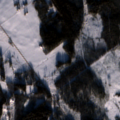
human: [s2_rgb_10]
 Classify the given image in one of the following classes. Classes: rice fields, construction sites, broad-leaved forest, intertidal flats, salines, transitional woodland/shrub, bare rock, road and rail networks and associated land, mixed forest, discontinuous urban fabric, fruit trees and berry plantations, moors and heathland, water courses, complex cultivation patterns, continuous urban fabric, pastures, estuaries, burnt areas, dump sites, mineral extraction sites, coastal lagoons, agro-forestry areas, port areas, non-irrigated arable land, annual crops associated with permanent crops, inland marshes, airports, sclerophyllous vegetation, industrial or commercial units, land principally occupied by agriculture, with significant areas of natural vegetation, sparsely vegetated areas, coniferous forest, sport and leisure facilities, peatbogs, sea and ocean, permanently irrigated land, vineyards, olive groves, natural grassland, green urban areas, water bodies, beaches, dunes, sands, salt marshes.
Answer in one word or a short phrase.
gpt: non-irrigated arable land, coniferous forest, mixed forest, transitional woodland/shrub